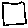
Label: square